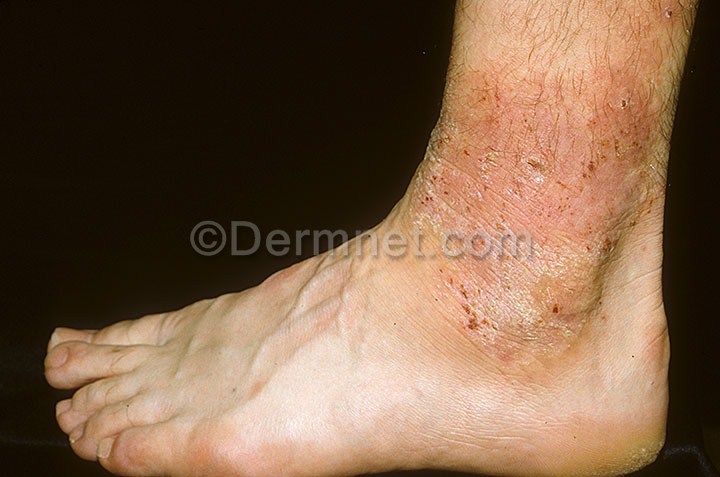
Disease: Eczema Photos